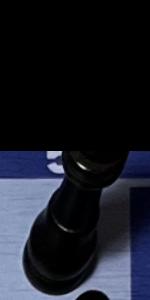
Label: King_Black